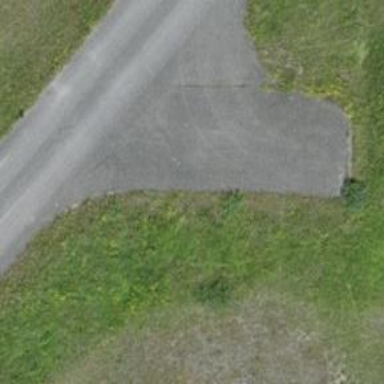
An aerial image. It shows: Well-maintained track road with grade 1 tracktype.